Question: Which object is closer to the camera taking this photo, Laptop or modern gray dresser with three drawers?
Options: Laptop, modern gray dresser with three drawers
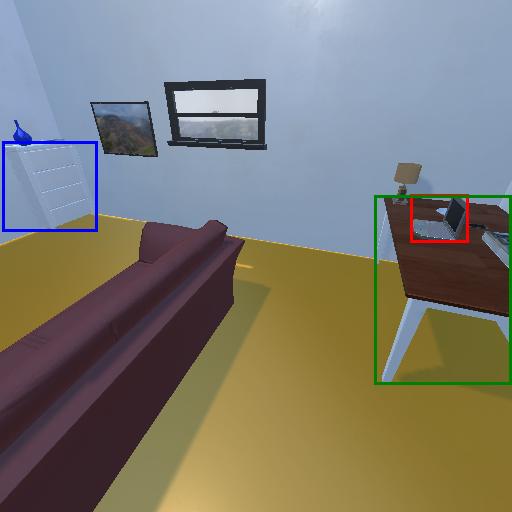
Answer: Laptop